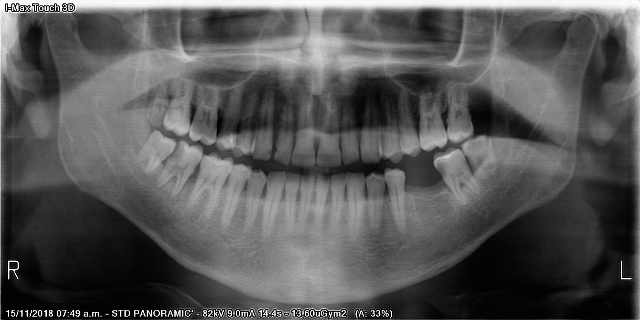
adult